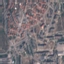
Land use / land cover: Residential